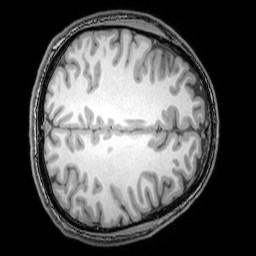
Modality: T1w
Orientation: axial
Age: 25
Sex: male
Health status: healthy
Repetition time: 0.081 s
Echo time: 0.037 s